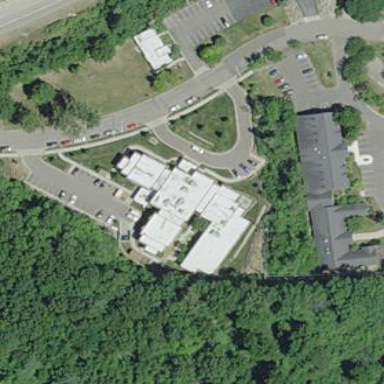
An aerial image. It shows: Nursing home building.